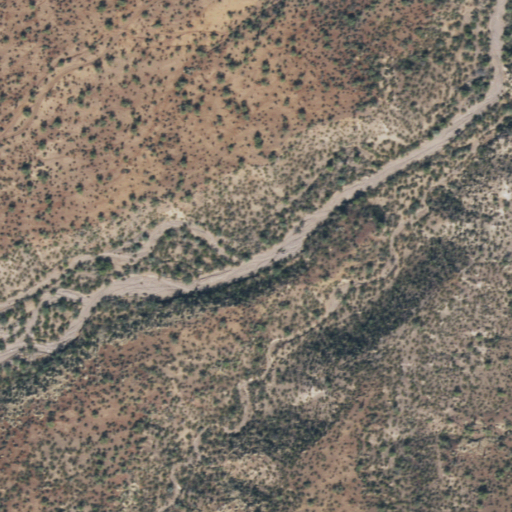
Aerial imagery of valley in Arizona named Wildcat Canyon containing only shrub